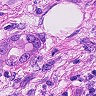
Metastatic tissue present: yes